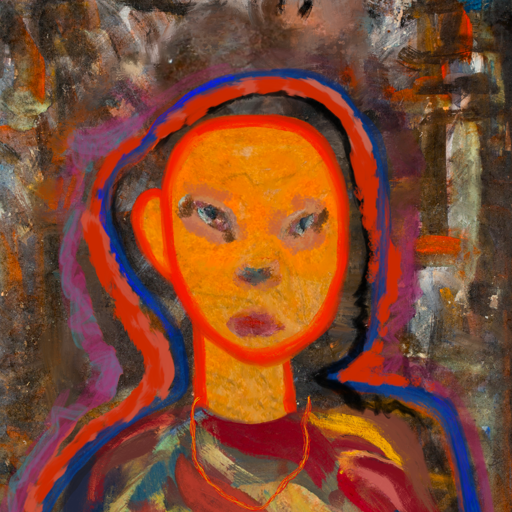
Background: GypsyQueen, Head And Neck Front: Sisters, Face Front: Boggyland, Bust: Mother_And_Son_Son, Hair Front: Experience, Head Accessory: Blank, Second Necklace: Gypsy_Mother_2, Necklace: Blank, Baby: Blank